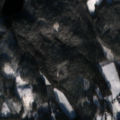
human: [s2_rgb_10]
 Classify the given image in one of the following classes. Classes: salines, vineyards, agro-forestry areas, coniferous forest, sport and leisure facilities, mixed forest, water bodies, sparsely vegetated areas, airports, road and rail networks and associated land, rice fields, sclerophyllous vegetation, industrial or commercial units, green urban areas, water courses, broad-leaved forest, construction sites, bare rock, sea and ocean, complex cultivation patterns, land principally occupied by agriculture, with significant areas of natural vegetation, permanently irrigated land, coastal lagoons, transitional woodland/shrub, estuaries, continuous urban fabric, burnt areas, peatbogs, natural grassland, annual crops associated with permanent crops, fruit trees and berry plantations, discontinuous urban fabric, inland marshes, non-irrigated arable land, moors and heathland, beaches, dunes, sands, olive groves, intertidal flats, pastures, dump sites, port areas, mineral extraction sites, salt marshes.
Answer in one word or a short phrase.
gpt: land principally occupied by agriculture, with significant areas of natural vegetation, coniferous forest, mixed forest